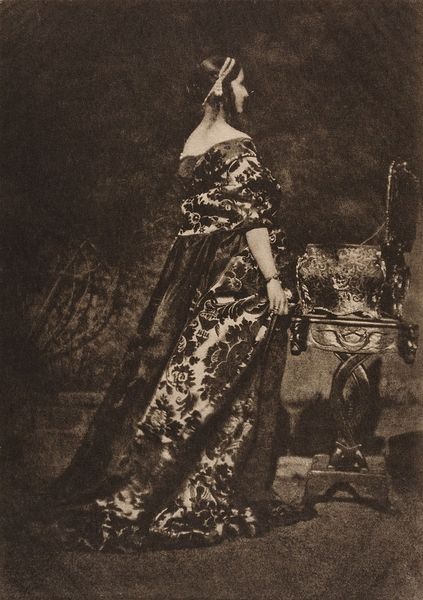
Titel: Portrait - The Gown and the Casket
Künstler: David Octavius Hill
Standort: Hamburg
Institution: Museum für Kunst und Gewerbe Hamburg
Schlagwörter: frau, tisch, portrait, interieur, person, foto, fotografie, photographie, truhe, kiste, kasten, photo, karton, schatulle, lichtbild, historische, japanpapier, bildwerke, heliogravur, angewandte und bildende kunst, hessische systematik, porträt, persönlichkeit, porträtfotografie, porträtphotographie, hausinneres, heliogravüre, photogravüre, fotogravüre, rücken